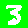
Digit: 3